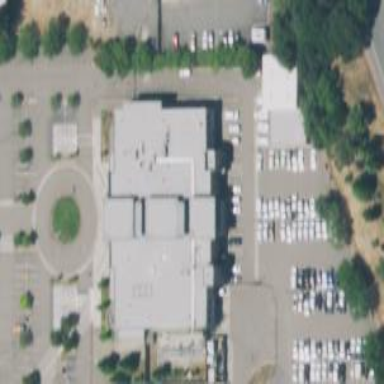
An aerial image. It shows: Police building.